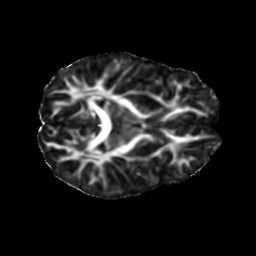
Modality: FA
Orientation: axial
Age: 11
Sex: male
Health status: ill
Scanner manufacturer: ge
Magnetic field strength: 3 T
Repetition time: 7.5 s
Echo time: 0.079 s